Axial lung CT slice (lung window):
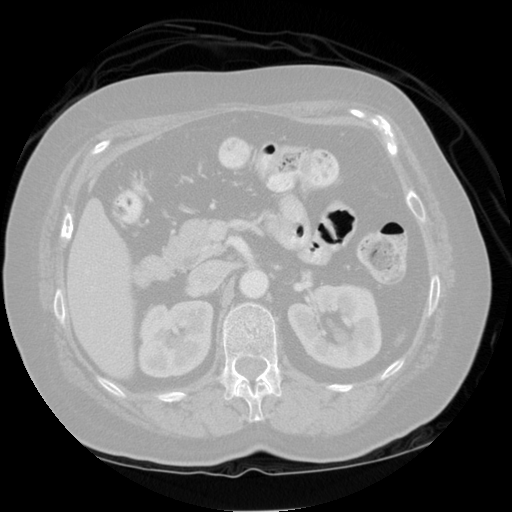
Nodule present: no